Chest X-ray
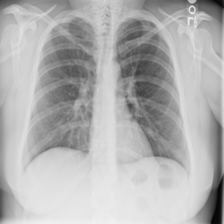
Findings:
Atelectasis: negative
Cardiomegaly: negative
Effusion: negative
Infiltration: negative
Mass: negative
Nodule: negative
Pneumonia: negative
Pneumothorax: negative
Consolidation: negative
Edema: negative
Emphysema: negative
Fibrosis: negative
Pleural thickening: negative
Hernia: negative